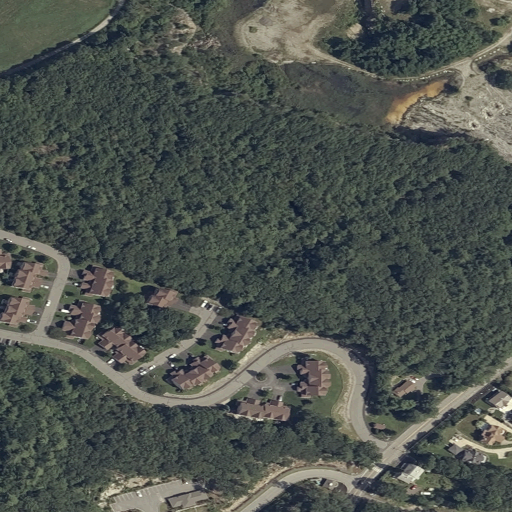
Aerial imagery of mountain in Maine named Graves Hill containing mixed forest, open development, medium intensity development, deciduous forest, grassland, barren land, high intensity development, low intensity development, pasture, woody wetlands, herbaceous wetlands, and open water